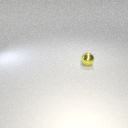
small yellow metal sphere